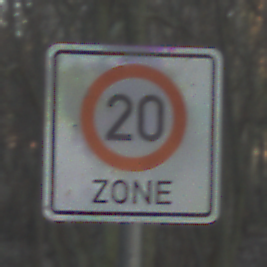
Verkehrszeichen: BeginnZone20
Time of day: SunriseSunset
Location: Outdoor (Nature)
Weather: Clear
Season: Winter
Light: Natural